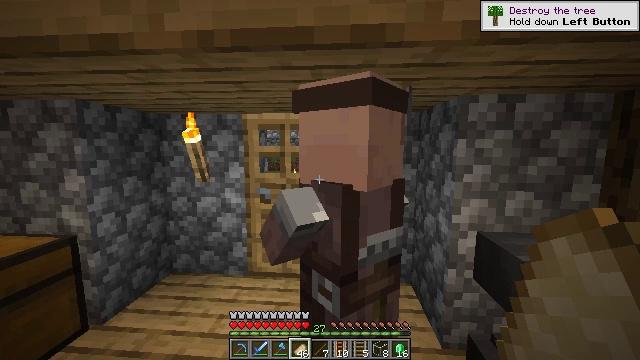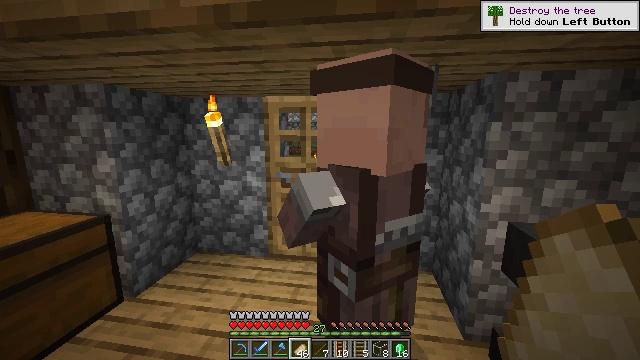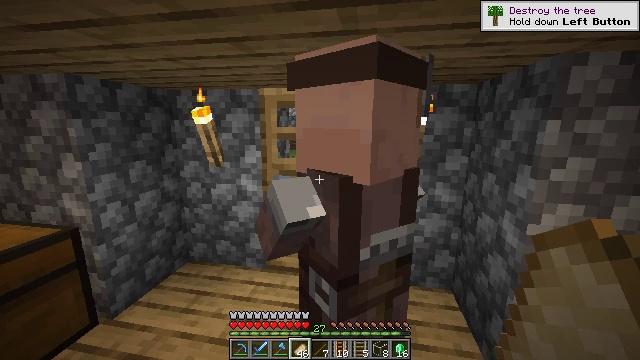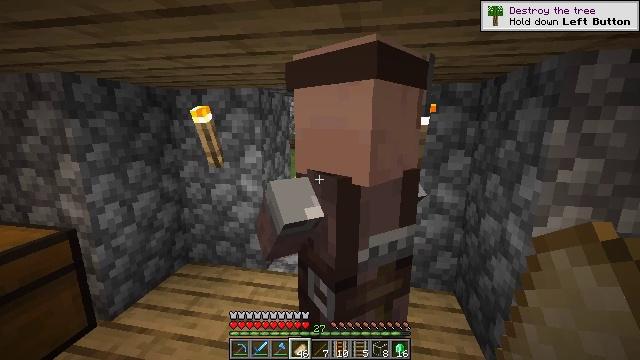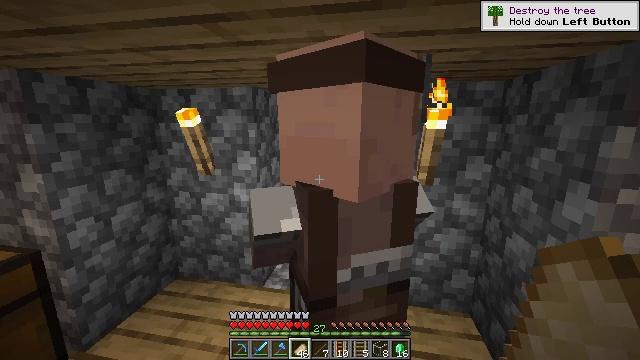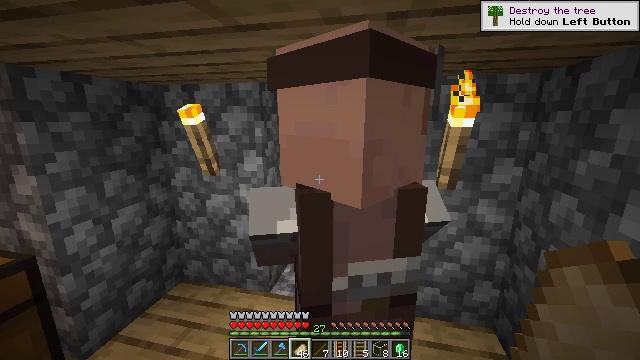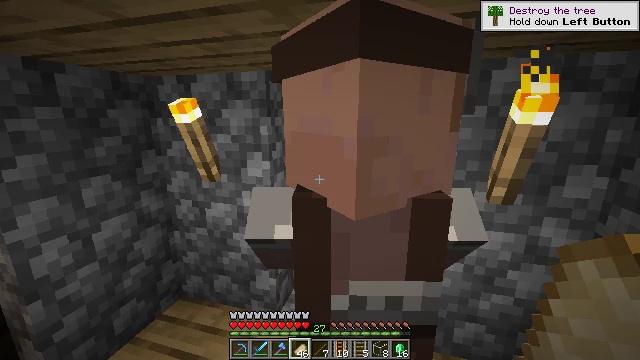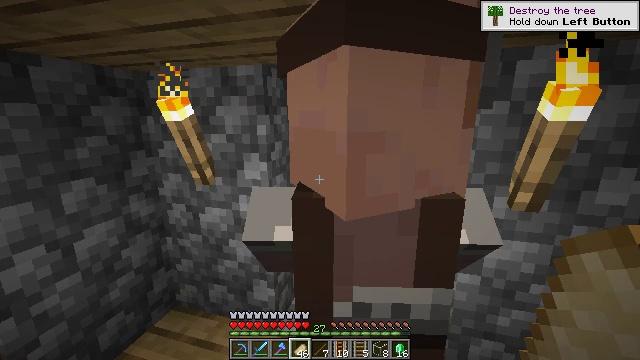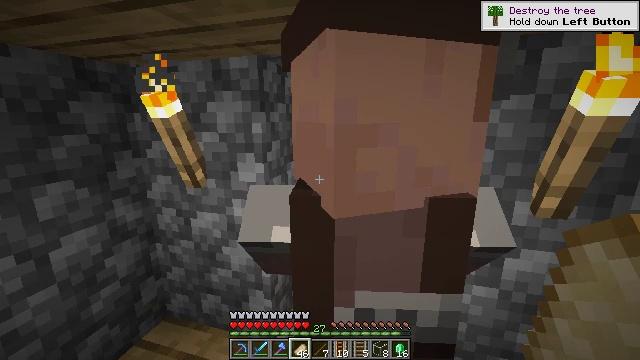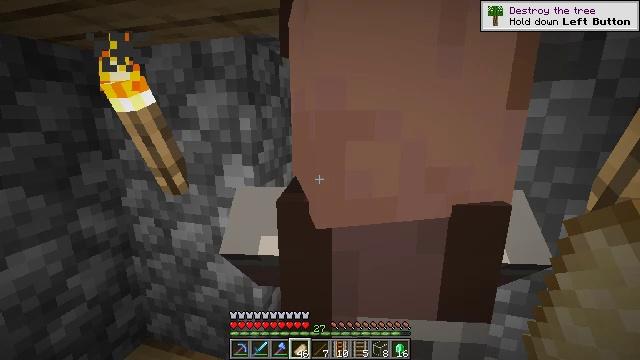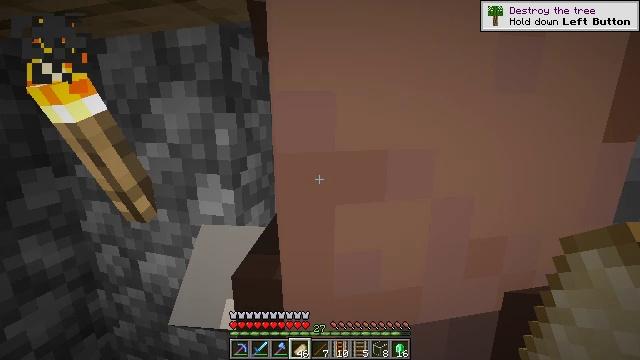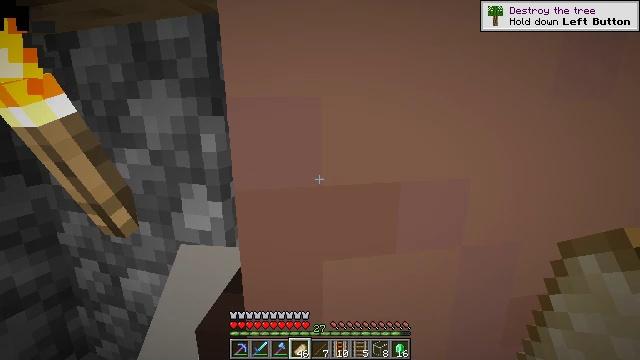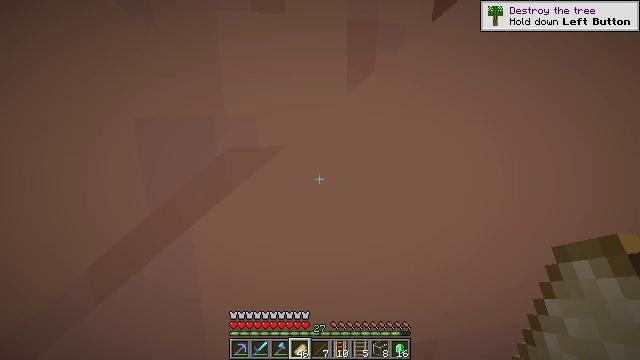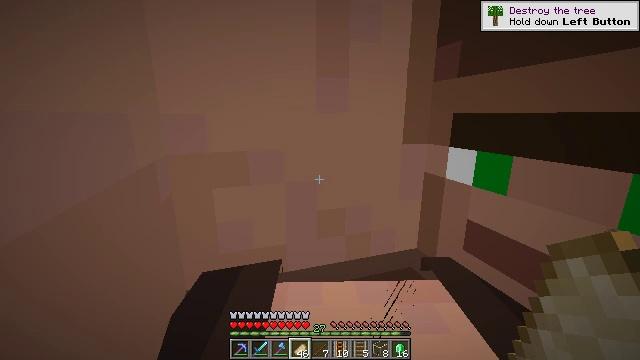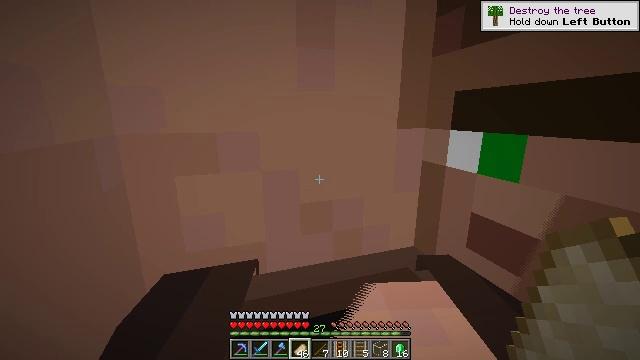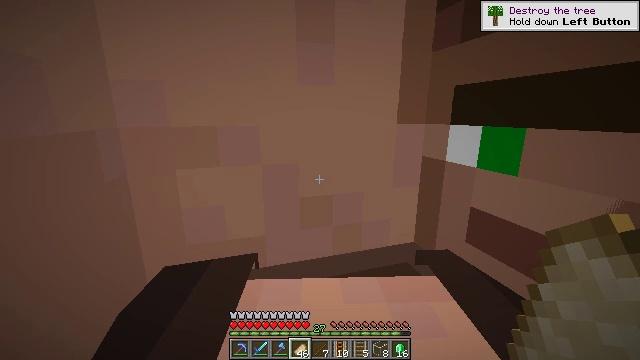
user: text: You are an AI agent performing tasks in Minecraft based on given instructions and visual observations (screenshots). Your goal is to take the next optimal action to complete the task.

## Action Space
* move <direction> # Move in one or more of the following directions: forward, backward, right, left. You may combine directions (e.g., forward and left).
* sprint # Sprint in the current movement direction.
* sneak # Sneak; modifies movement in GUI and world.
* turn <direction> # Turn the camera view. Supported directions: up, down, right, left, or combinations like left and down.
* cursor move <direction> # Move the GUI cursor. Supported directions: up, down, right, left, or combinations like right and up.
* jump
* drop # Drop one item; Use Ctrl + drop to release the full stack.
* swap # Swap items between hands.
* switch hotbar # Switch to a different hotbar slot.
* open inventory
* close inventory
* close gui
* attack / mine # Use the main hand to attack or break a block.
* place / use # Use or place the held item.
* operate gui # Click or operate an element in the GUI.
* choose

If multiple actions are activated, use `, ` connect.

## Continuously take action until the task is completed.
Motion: motion action
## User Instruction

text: Interact with the furnace to obtain green dye.
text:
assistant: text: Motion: move forward, turn left and down
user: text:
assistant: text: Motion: move forward, turn left and down
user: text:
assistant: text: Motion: move forward
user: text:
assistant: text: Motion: move forward
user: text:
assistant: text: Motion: move forward, turn left
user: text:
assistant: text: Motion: move forward, turn left
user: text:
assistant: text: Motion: move forward
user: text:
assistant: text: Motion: move forward
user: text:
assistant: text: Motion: move forward
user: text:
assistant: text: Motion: move forward
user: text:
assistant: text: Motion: move forward
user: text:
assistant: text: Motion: move forward, turn right
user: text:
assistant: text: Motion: turn right
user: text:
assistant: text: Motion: turn right
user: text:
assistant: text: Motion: no_op
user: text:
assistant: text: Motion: no_op
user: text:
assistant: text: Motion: no_op
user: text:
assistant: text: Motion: move forward
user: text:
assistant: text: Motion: move forward
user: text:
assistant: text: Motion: move forward
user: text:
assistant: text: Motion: no_op
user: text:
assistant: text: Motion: no_op
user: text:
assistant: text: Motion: no_op
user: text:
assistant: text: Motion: no_op
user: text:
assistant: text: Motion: no_op
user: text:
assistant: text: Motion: no_op
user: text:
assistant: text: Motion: no_op
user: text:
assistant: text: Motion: no_op
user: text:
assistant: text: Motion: no_op
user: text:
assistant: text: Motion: no_op